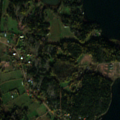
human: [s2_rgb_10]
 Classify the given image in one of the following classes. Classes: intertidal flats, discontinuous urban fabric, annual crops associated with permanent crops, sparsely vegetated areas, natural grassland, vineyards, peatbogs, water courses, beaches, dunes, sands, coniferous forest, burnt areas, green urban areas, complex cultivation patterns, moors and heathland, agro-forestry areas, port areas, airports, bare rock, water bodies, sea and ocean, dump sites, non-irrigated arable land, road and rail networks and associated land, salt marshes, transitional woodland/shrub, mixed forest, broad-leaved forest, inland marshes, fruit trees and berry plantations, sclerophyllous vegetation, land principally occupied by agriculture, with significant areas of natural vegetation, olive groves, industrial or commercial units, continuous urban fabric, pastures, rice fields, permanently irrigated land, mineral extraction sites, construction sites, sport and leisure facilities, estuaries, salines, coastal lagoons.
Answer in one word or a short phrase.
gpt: land principally occupied by agriculture, with significant areas of natural vegetation, coniferous forest, mixed forest, sea and ocean